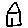
Label: house